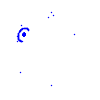
Particle: kaon